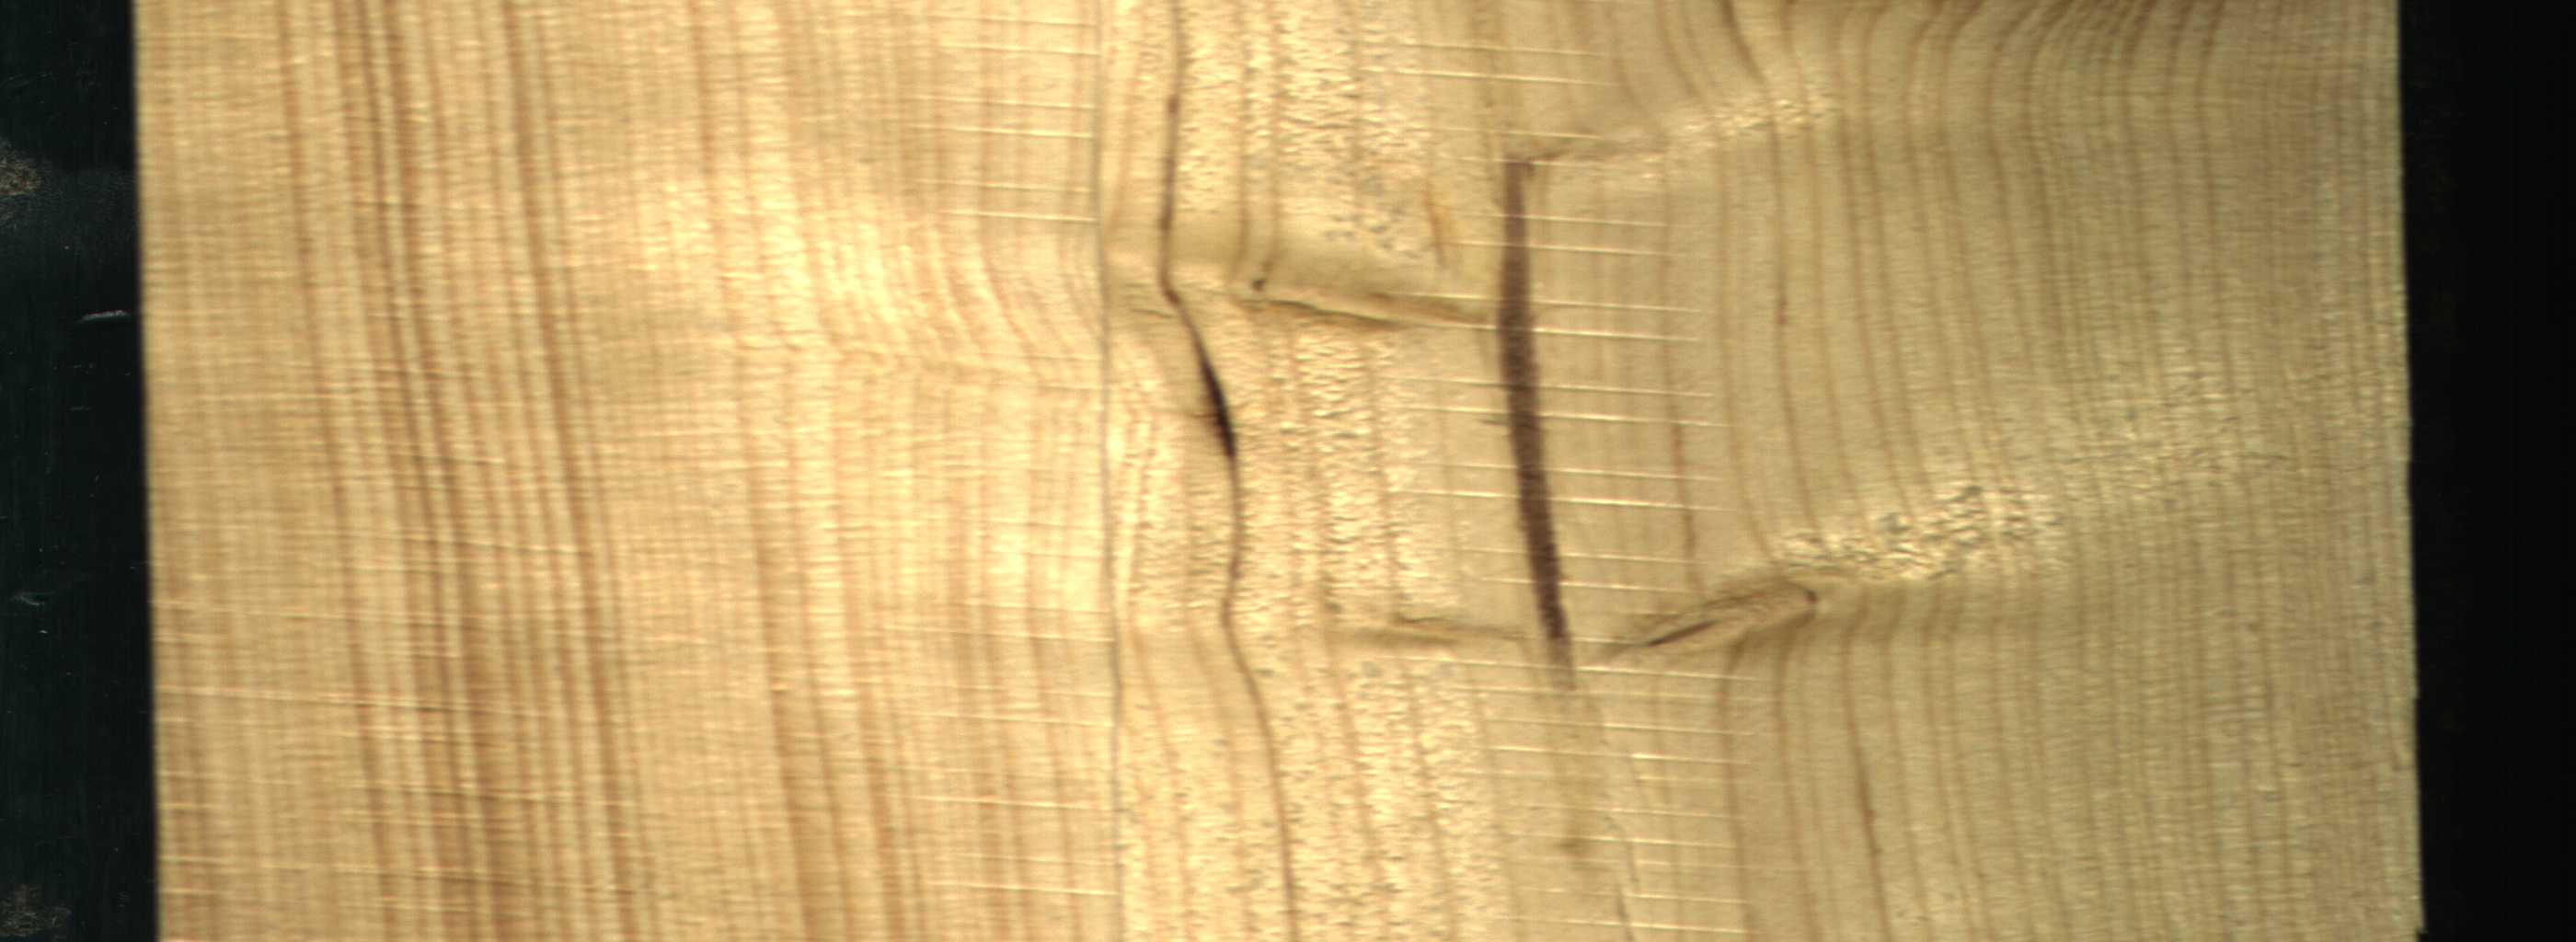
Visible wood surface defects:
Marrow
resin
Live_Knot
Live_Knot